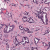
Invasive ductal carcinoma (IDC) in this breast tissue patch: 1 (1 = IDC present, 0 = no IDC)